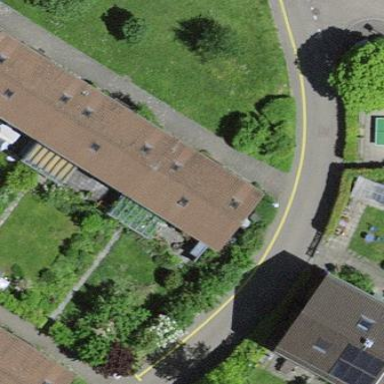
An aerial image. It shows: Terrace building.